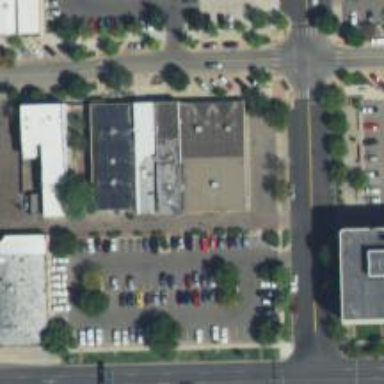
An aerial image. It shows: Parking space.